Question: Hi everyone :) I create custom Listview,
I added items like this:
'''
mItems.add(new VenuesListHeader("Barra"));
mItems.add(new VenuesListItem("Olympic gold course"));
mItems.add(new VenuesListItem("Pontal"));
mItems.add(new VenuesListItem("Barra olympic park"));
mItems.add(new VenuesListItem("Riocentro"));
mItems.add(new VenuesListHeader("Copacabana"));
mItems.add(new VenuesListItem("Beach volleyball arena"));
mItems.add(new VenuesListItem("Flamengo park"));
mItems.add(new VenuesListItem("Fort copacabana"));
mItems.add(new VenuesListItem("Lagoa stadium"));
mItems.add(new VenuesListItem("Marina da gloria"));
mItems.add(new VenuesListHeader("Deodora"));
mItems.add(new VenuesListItem("Drodora aquatics centre"));
mItems.add(new VenuesListItem("Drodora stadium"));
mItems.add(new VenuesListItem("Olympic equestrian centre"));
mItems.add(new VenuesListItem("Olympic hockey centre"));
mItems.add(new VenuesListItem("Olympic shooting centre"));
mItems.add(new VenuesListItem("Youth arena"));
mItems.add(new VenuesListItem("X-park"));
mItems.add(new VenuesListHeader("Maracana"));
mItems.add(new VenuesListItem("Olympic stadium"));
mItems.add(new VenuesListItem("Sambodromo"));
mItems.add(new VenuesListItem("Maracana"));
'''
(I tried several attempts, the number of the headers is not critical.)

This is my code :
'''
View mHeader;
ListView mListView;
ArrayList<Item> mItems;
VenuesListAdapter mAdapter;
public View onCreateView(LayoutInflater inflater, @Nullable ViewGroup container, @Nullable Bundle savedInstanceState) {
//listview set list
mListView = (ListView)rootView.findViewById(R.id.venues_list);
mHeader = inflater.inflate(R.layout.rio2016_venues_map, mListView, false);
mItems = new ArrayList<>();
setList("all");
mAdapter = new VenuesListAdapter(getActivity(), mItems);
mListView.addHeaderView(mHeader);
mListView.setAdapter(mAdapter);
}
void setList(String type){
switch (type){
case "barra":
mItems.clear();
case "all_barra":
mItems.add(new VenuesListHeader("Barra"));
mItems.add(new VenuesListItem("Olympic gold course"));
mItems.add(new VenuesListItem("Pontal"));
mItems.add(new VenuesListItem("Barra olympic park"));
mItems.add(new VenuesListItem("Riocentro"));
break;
case "copacabana":
mItems.clear();
case "all_copacabana":
mItems.add(new VenuesListHeader("Copacabana"));
mItems.add(new VenuesListItem("Beach volleyball arena"));
mItems.add(new VenuesListItem("Flamengo park"));
mItems.add(new VenuesListItem("Fort copacabana"));
mItems.add(new VenuesListItem("Lagoa stadium"));
mItems.add(new VenuesListItem("Marina da gloria"));
break;
case "deodoro":
mItems.clear();
case "all_deodoro":
mItems.add(new VenuesListHeader("Deodora"));
mItems.add(new VenuesListItem("Drodora aquatics centre"));
mItems.add(new VenuesListItem("Drodora stadium"));
mItems.add(new VenuesListItem("Olympic equestrian centre"));
mItems.add(new VenuesListItem("Olympic hockey centre"));
mItems.add(new VenuesListItem("Olympic shooting centre"));
mItems.add(new VenuesListItem("Youth arena"));
mItems.add(new VenuesListItem("X-park"));
break;
case "maracana":
mItems.clear();
case "all_maracana":
mItems.add(new VenuesListHeader("Maracana"));
mItems.add(new VenuesListItem("Olympic stadium"));
mItems.add(new VenuesListItem("Sambodromo"));
mItems.add(new VenuesListItem("Maracana"));
break;
case "all":
mItems.clear();
setList("all_barra");
setList("all_copacabana");
setList("all_copacabana");
setList("all_maracana");
break;
}
}
'''
If you need, this is Custom Adapter
'''
public class VenuesListAdapter extends ArrayAdapter<Item>{
private static final int TYPE_ITEM = 0;
private static final int TYPE_HEADER = 1;
private LayoutInflater mInflater;
public VenuesListAdapter(Context context, List<Item> items) {
super(context, 0, items);
mInflater = LayoutInflater.from(context);
}
public enum RowType {
LIST_ITEM, HEADER_ITEM
}
@Override
public int getItemViewType(int position) {
return getItem(position).getViewType();
}
@Override
public int getViewTypeCount() {
return RowType.values().length;
}
@Override
public View getView(int position, View convertView, ViewGroup parent) {
ViewHolder holder = null;
int rowType = getItemViewType(position);
if(convertView == null){
holder = new ViewHolder();
switch (rowType){
case TYPE_ITEM :
convertView = mInflater.inflate(R.layout.rio2016_venues_item, null);
holder.View = getItem(position).getView(mInflater, convertView);
break;
case TYPE_HEADER :
convertView = mInflater.inflate(R.layout.rio2016_venues_header, null);
holder.View = getItem(position).getView(mInflater, convertView);
break;
}
convertView.setTag(holder);
} else {
holder = (ViewHolder) convertView.getTag();
}
return convertView;
}
public static class ViewHolder {
public View View;
}
}
'''
(The same problem occurs even trough without the use of a recursive function.)
Xml :
'''
<?xml version="1.0" encoding="utf-8"?>
<LinearLayout xmlns:android="http://schemas.android.com/apk/res/android"
android:orientation="vertical" android:layout_width="match_parent"
android:layout_height="match_parent">
<ListView
android:id="@+id/venues_list"
android:layout_width="match_parent"
android:layout_height="wrap_content" />
</LinearLayout>
'''
item adapter
'''
<?xml version="1.0" encoding="utf-8"?>
<RelativeLayout xmlns:android="http://schemas.android.com/apk/res/android"
android:orientation="vertical" android:layout_width="match_parent"
android:layout_height="match_parent"
android:paddingLeft="10dp"
android:background="@color/white"
android:padding="15dp">
<TextView
android:id="@+id/venues_list_item"
android:layout_width="wrap_content"
android:layout_height="wrap_content"
android:text="Text"
android:layout_centerVertical="true"/>
</RelativeLayout>
'''
header adapter:
'''
<?xml version="1.0" encoding="utf-8"?>
<RelativeLayout xmlns:android="http://schemas.android.com/apk/res/android"
android:orientation="vertical" android:layout_width="match_parent"
android:layout_height="match_parent"
android:paddingLeft="10dp"
android:paddingTop="5dp"
android:paddingBottom="5dp"
android:background="@color/nav_header_background">
<TextView
android:id="@+id/venues_list_header"
android:layout_width="wrap_content"
android:layout_height="wrap_content"
android:text="Large Text"
android:layout_centerVertical="true"/>
</RelativeLayout>
'''
This phenomenon is why it is occurring? What can I do to resolve this?
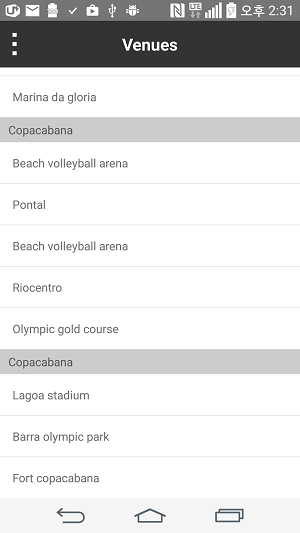
Answer: I soveld self, and it's very easy (So I'm angry to me...) I edit 'CustomAdapter'.
Before :
'''
@Override
public View getView(int position, View convertView, ViewGroup parent) {
ViewHolder holder = null;
int rowType = getItemViewType(position);
if(convertView == null){
holder = new ViewHolder();
switch (rowType){
case TYPE_ITEM :
convertView = mInflater.inflate(R.layout.rio2016_venues_item, null);
holder.View = getItem(position).getView(mInflater, convertView);
break;
case TYPE_HEADER :
convertView = mInflater.inflate(R.layout.rio2016_venues_header, null);
holder.View = getItem(position).getView(mInflater, convertView);
break;
}
convertView.setTag(holder);
} else {
holder = (ViewHolder) convertView.getTag();
}
return convertView;
}
'''
After :
'''
@Override
public View getView(int position, View convertView, ViewGroup parent) {
ViewHolder holder = null;
int rowType = getItemViewType(position);
if(convertView == null){
holder = new ViewHolder();
switch (rowType){
case TYPE_ITEM :
convertView = mInflater.inflate(R.layout.rio2016_venues_item, null);
break;
case TYPE_HEADER :
convertView = mInflater.inflate(R.layout.rio2016_venues_header, null);
break;
}
convertView.setTag(holder);
} else {
holder = (ViewHolder) convertView.getTag();
}
holder.View = getItem(position).getView(mInflater, convertView);
return convertView;
}
'''
I only move 'holder.View = getItem(position).getView(mInflater, convertView);' to the out side 'if(convertView == null)' frome inside 'if(convertView == null)'.
Thanks gave me helpful :) !